Question: I have an application in C++ Builder 2010 that has Visual Styles/Runtime Themes enabled to use the runtime look for buttons and tabs. However, I have a set of checkboxes (TCheckBox) for which I would like to override the runtime style, if possible.
My checkboxes are used to toggle some graphical overlays for various colors. When I have runtime themes disabled, I can set the background of the checkbox to show which color it will enable, like so:

Is there a way I can achieve this same effect when runtime themes are enabled?
Thanks to stukelly, I can selectively disable visual styles for individual controls, but I seem unable to modify the color or other styling of that control after I call SetWindowTheme as below:
'''
SetWindowTheme(CheckBox1->Handle, L" ", "");
'''
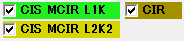
Answer: Put each checkbox on it's own panel and set it to the color you want.